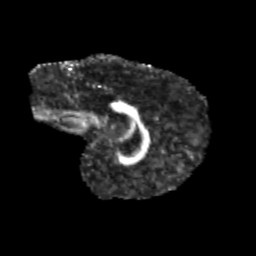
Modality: FA
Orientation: sagittal
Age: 11
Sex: male
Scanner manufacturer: siemens
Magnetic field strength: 3 T
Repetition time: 3.8 s
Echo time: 0.07 s